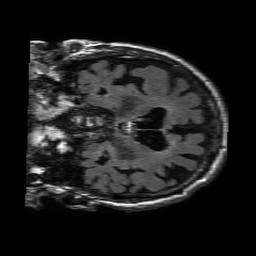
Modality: FLAIR
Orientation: coronal
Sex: male
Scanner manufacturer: philips
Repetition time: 11 s
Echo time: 0.125 s